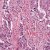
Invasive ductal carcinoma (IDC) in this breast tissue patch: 1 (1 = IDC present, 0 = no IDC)